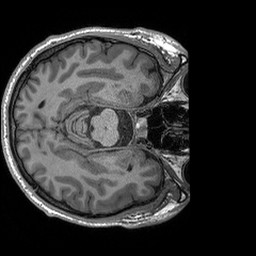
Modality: T1w
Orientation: axial
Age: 25
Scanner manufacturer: siemens
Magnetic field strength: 3 T
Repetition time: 2.3 s
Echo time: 0.00296 s